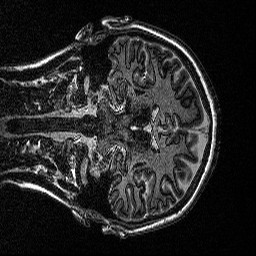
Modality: MP2RAGE
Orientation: coronal
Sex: female
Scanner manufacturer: siemens
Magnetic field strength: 3 T
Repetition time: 5 s
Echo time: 0.00292 s